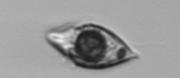
Label: Amphidinium